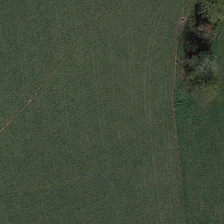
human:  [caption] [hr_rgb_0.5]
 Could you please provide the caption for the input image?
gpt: there are some tall trees growing in the vast pasture .

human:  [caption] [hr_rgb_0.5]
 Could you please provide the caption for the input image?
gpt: the ranch is very wide and green .

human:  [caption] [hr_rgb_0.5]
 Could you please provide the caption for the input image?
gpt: there are some tall trees growing in the vast pasture .

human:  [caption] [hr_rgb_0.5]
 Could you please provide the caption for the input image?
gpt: the ranch is very wide and green .

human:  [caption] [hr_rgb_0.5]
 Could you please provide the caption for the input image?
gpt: the ranch is very wide and green .